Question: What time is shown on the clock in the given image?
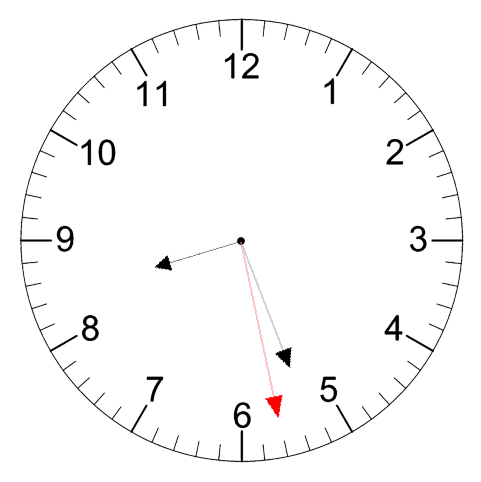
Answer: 08:26:28